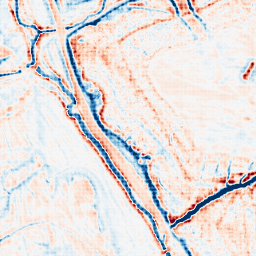
Category: edge_preserving
Decomposition family: bilateral
Decomposition parameters: d: 15
sigma_color: 50
sigma_space: 75
Upsampling method: sinc_hamming
Upsampling parameters: scale: 4
kernel_size: 4
Upsampling scale: 4